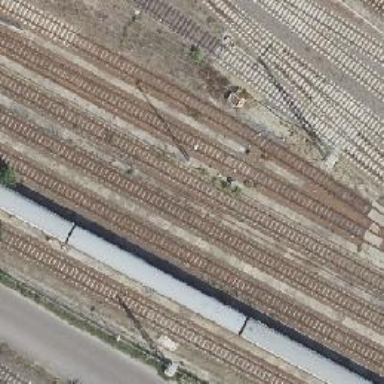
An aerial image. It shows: Railway signal.